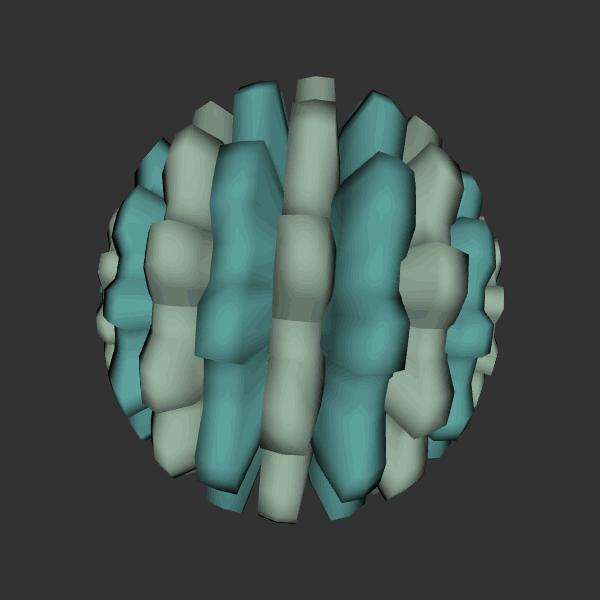
Background: dark